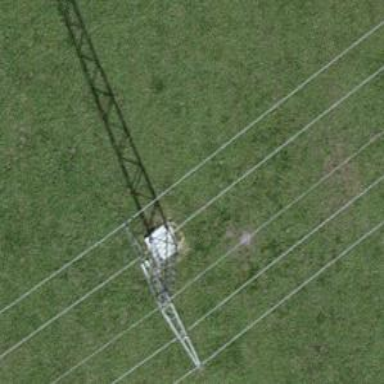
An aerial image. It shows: Power tower.